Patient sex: F
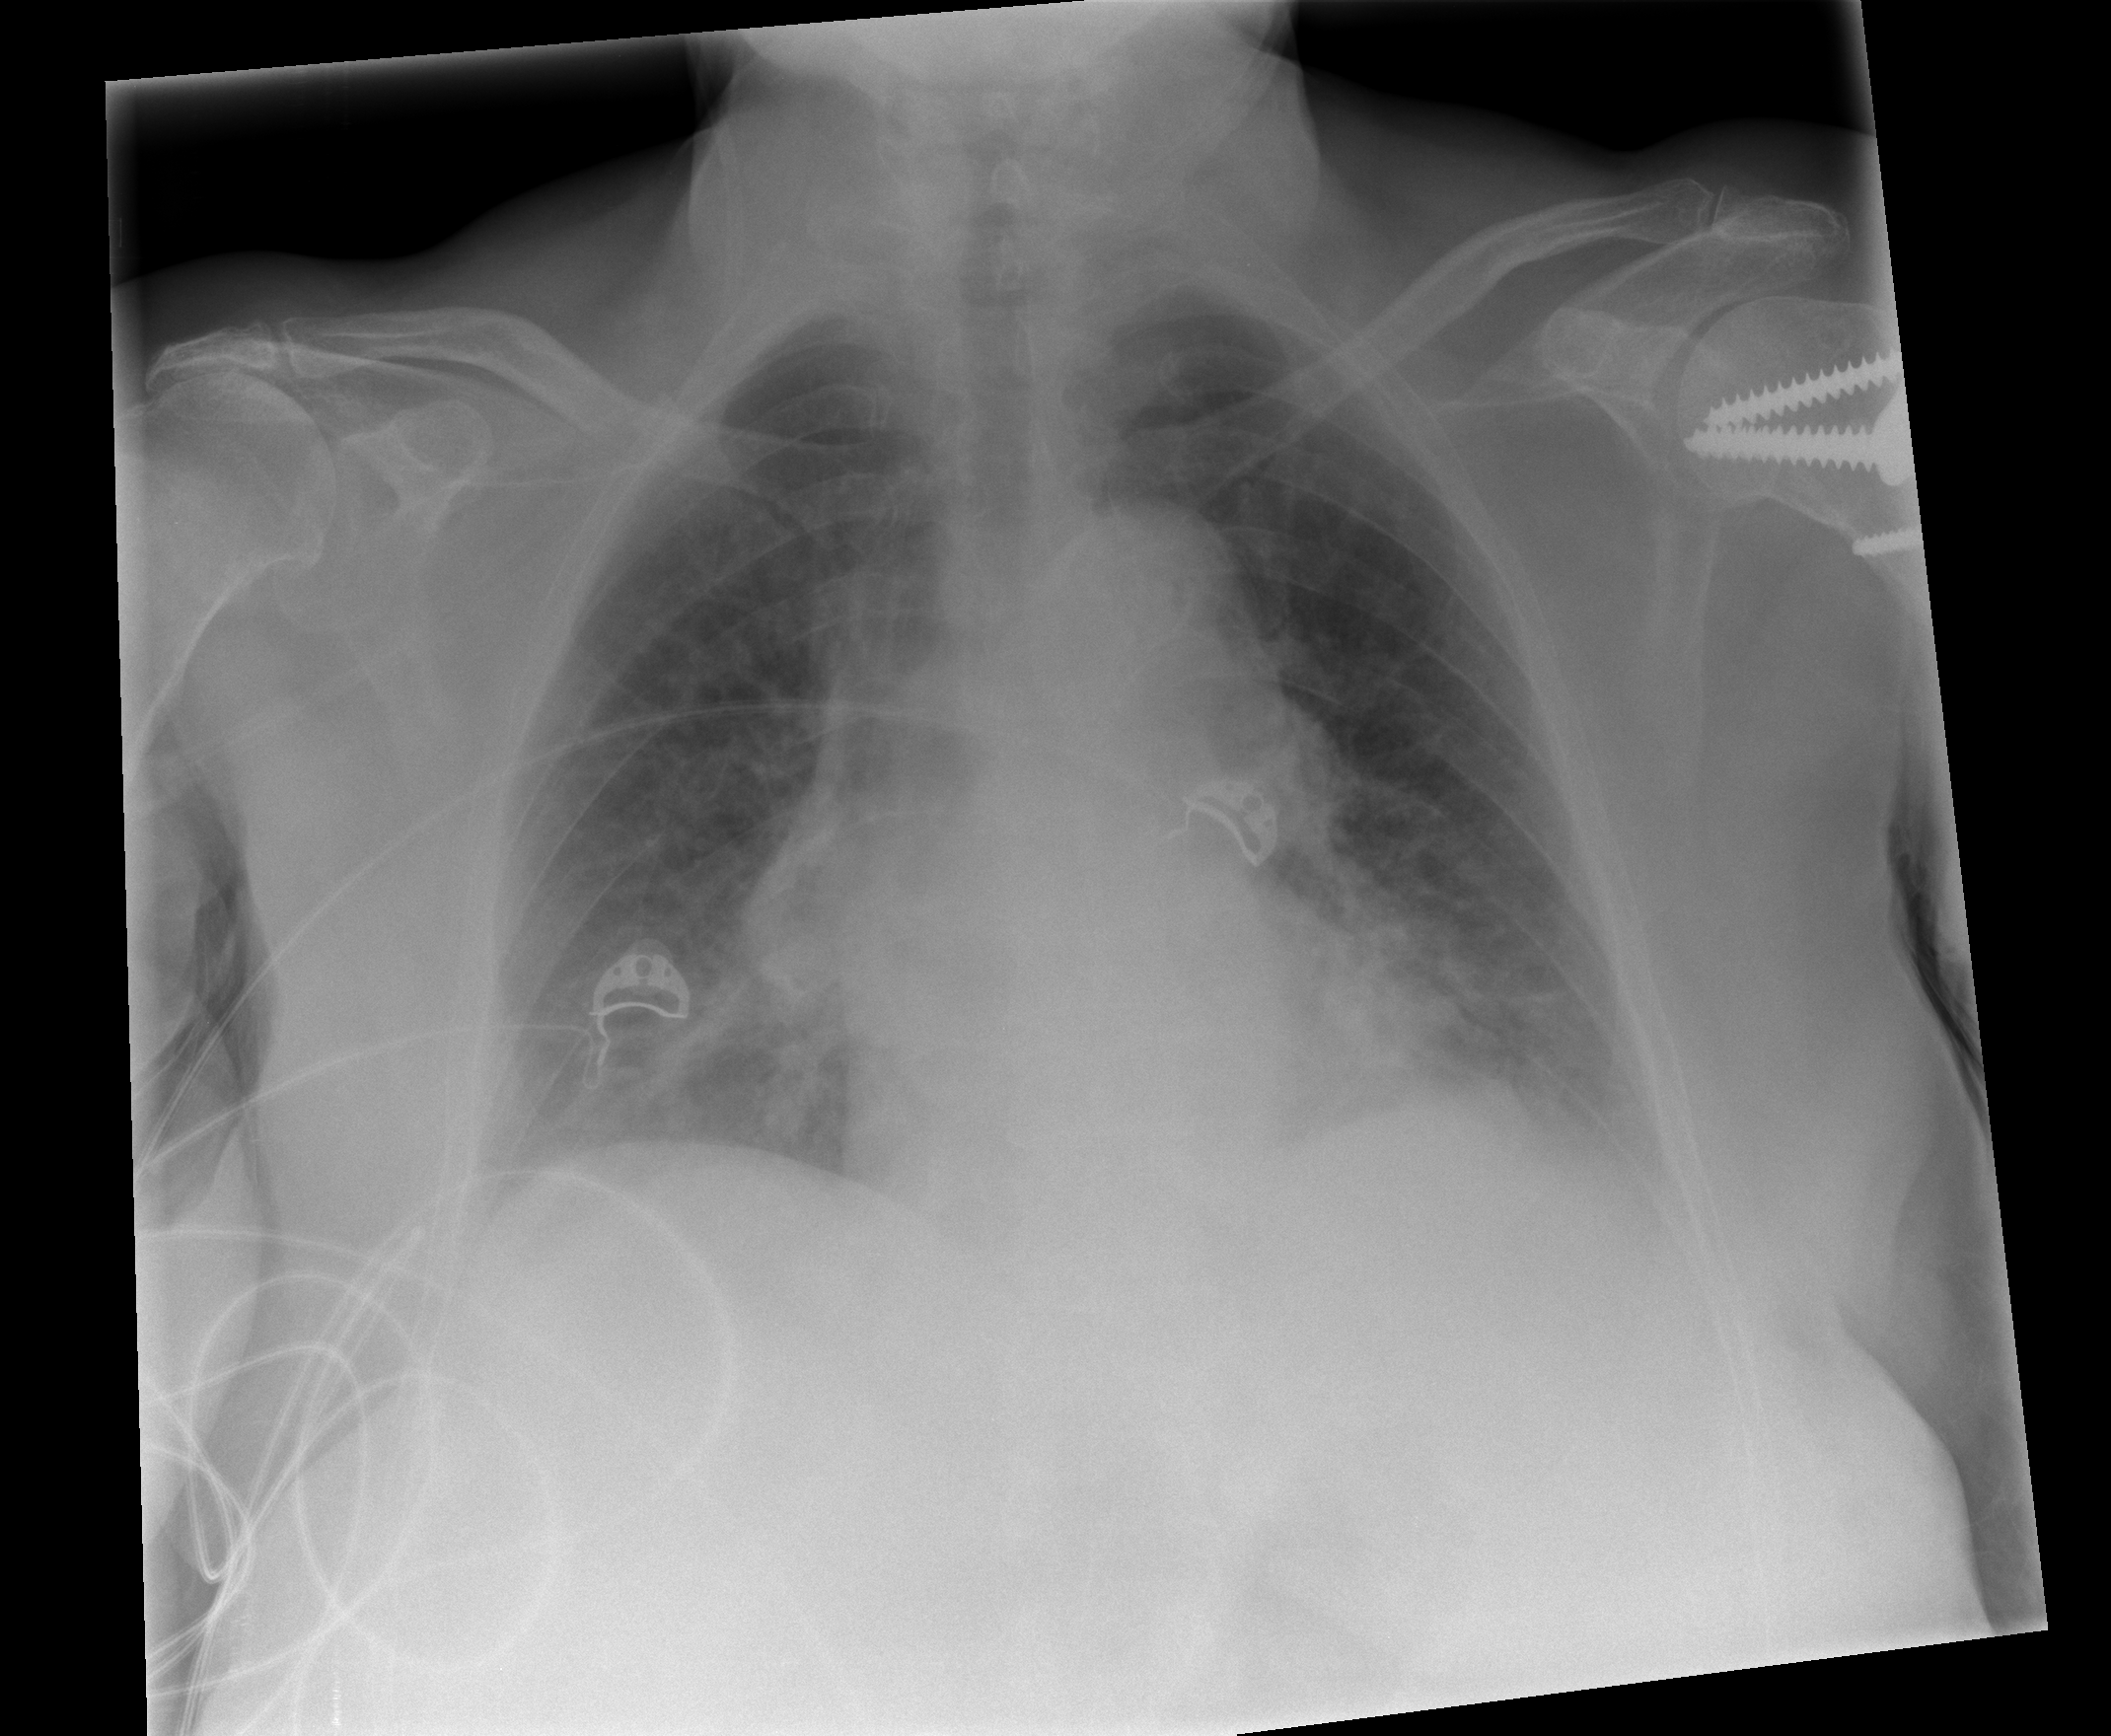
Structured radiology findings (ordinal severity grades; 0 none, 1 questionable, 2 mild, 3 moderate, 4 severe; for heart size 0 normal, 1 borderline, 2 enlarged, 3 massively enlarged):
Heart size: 1
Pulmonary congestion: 0
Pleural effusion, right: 0
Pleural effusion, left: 2
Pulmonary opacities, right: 2
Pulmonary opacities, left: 2
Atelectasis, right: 2
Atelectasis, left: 2